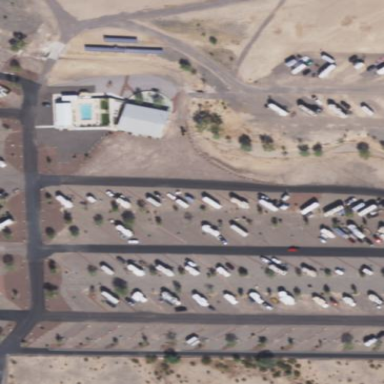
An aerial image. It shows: Caravan site for tourism.